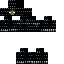
A female skeleton skin with dark skin, wearing brown helmet dressed in a black robe top and black pants, featuring a closed mouth.